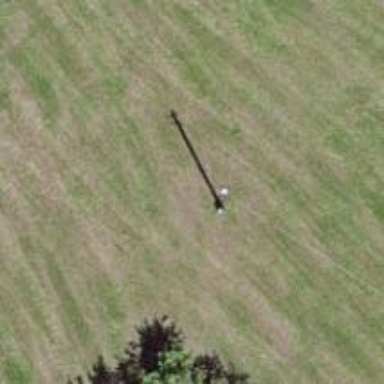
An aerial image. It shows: Power pole.